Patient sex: F
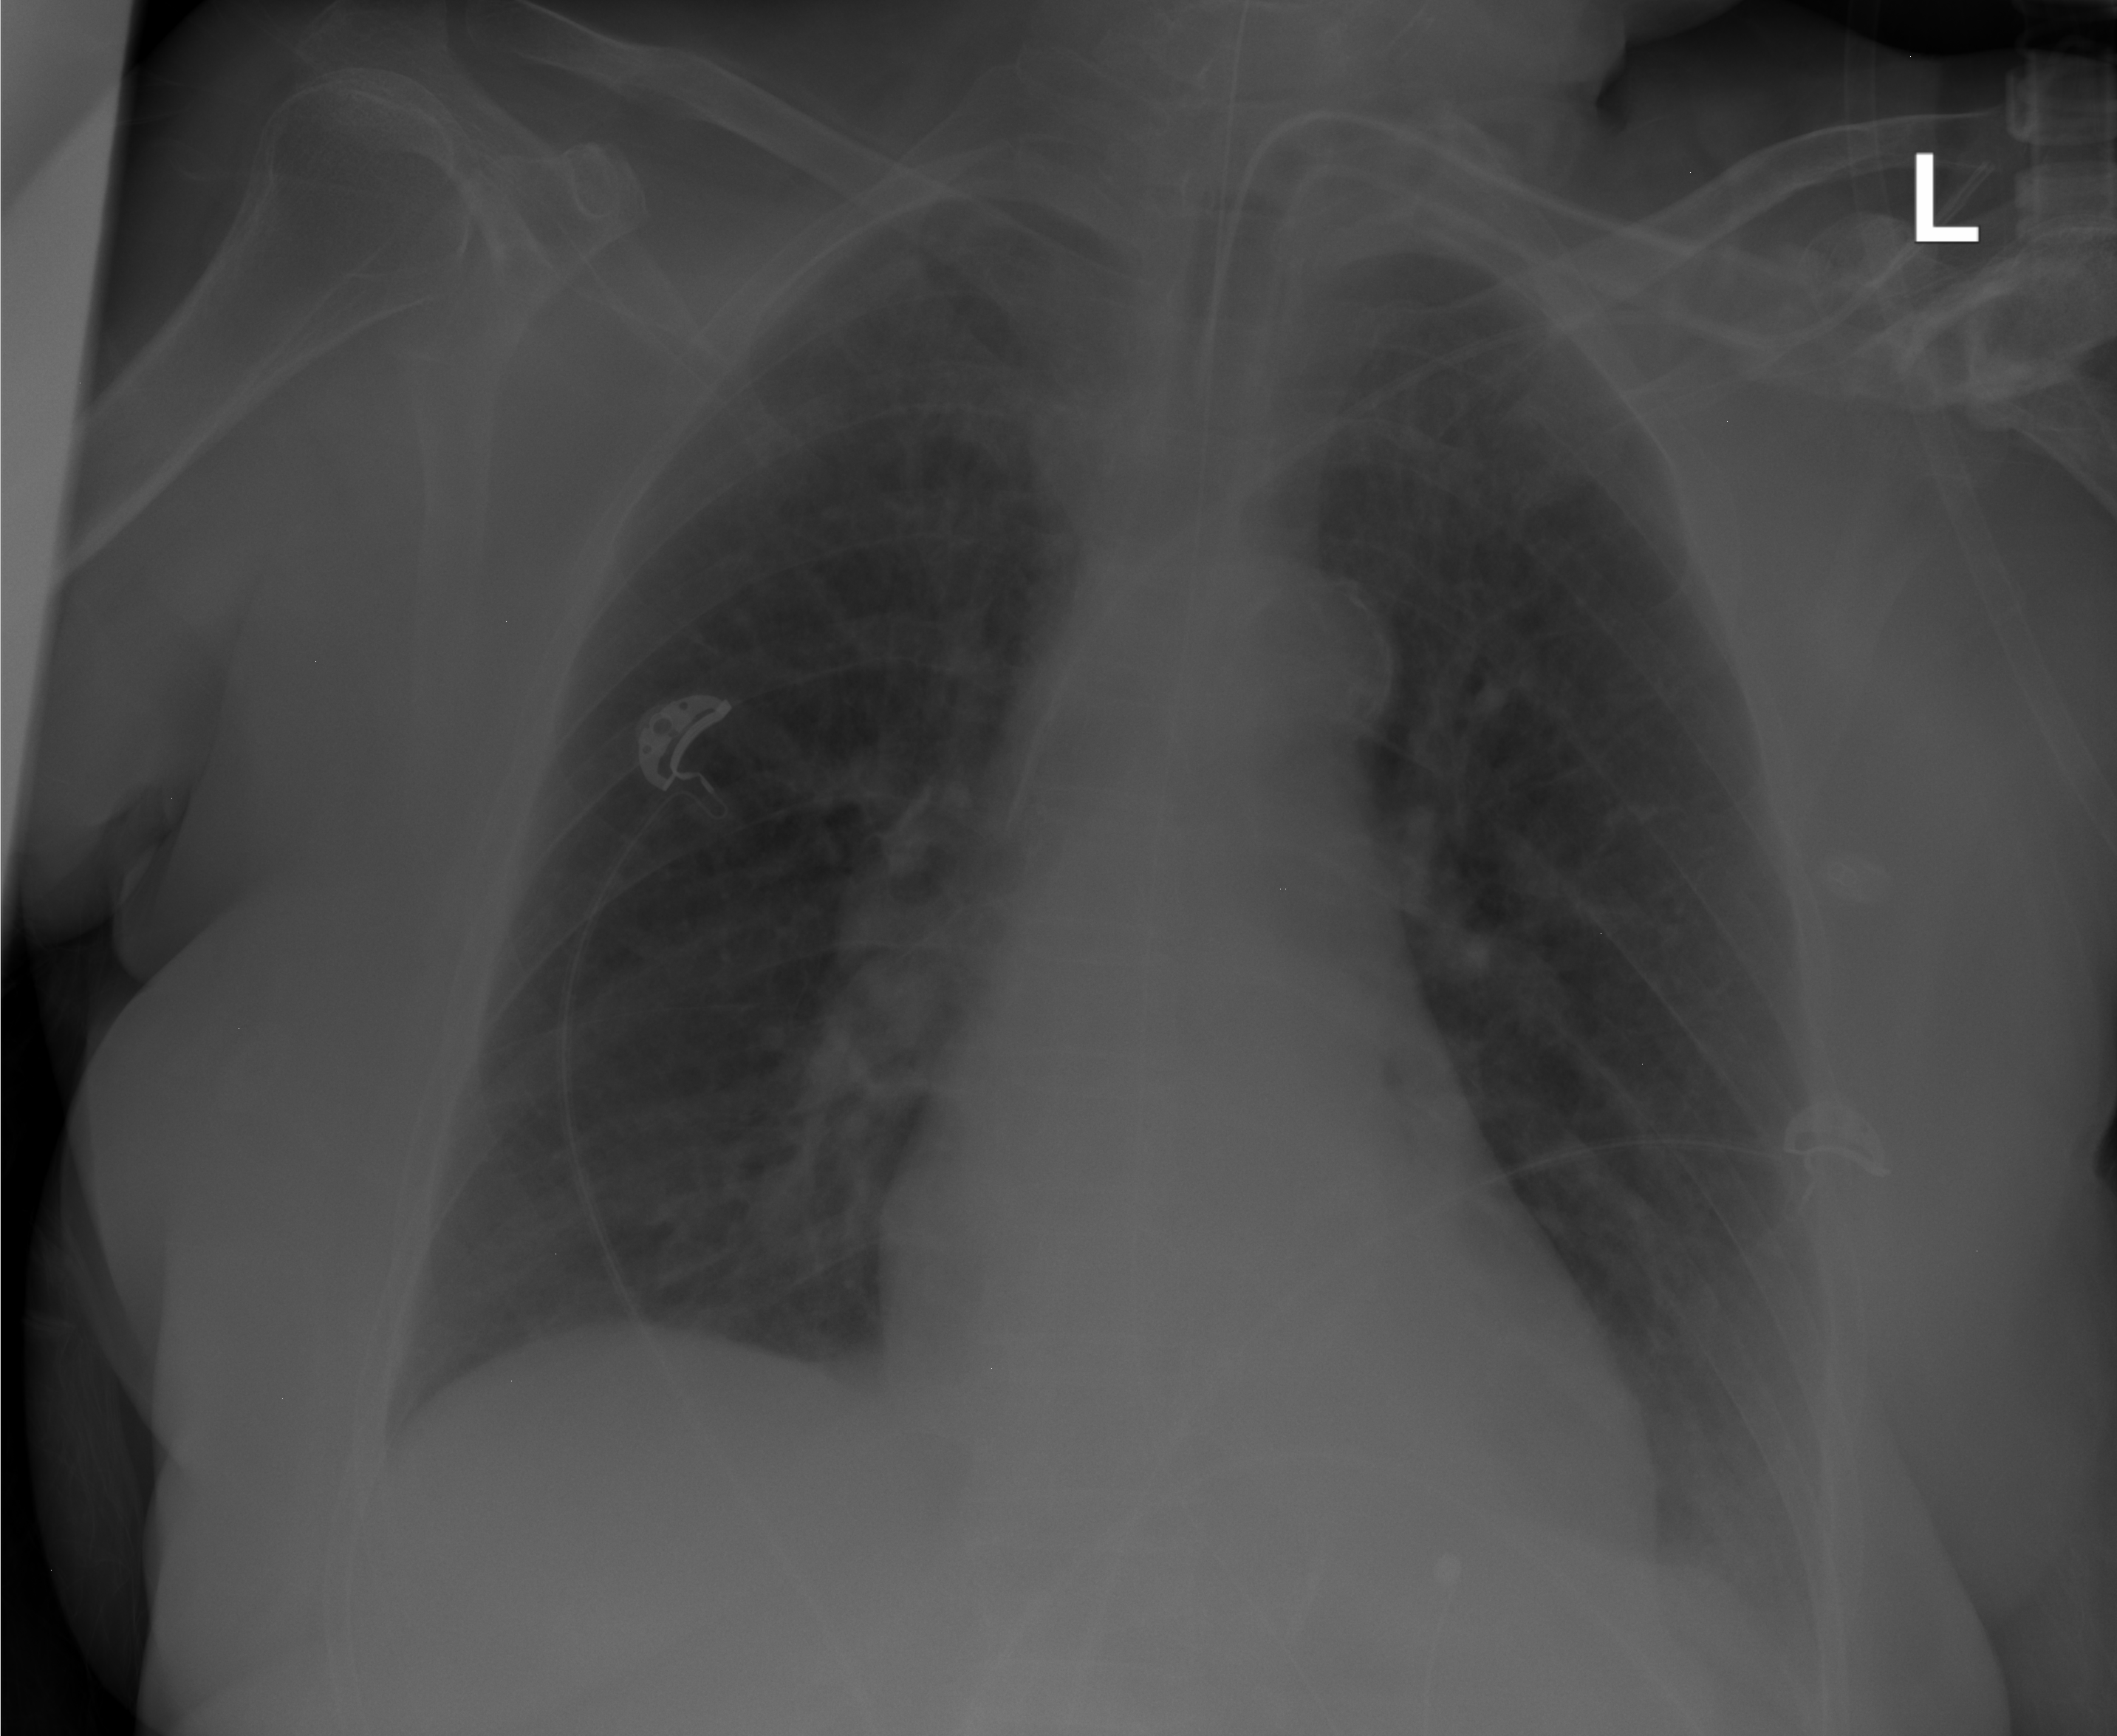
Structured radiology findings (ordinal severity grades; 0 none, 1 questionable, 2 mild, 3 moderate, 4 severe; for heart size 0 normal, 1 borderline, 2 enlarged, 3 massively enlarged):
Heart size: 0
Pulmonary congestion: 2
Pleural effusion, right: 0
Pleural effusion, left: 1
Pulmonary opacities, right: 1
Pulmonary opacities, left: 1
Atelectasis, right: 1
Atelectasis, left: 2